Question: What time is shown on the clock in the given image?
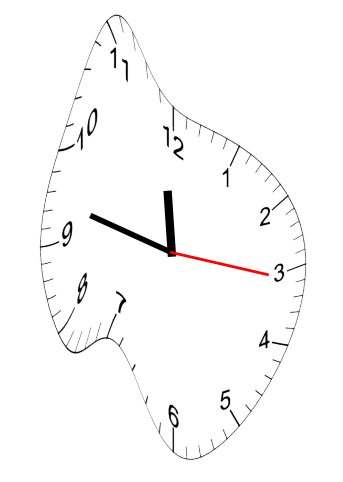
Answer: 11:47:16